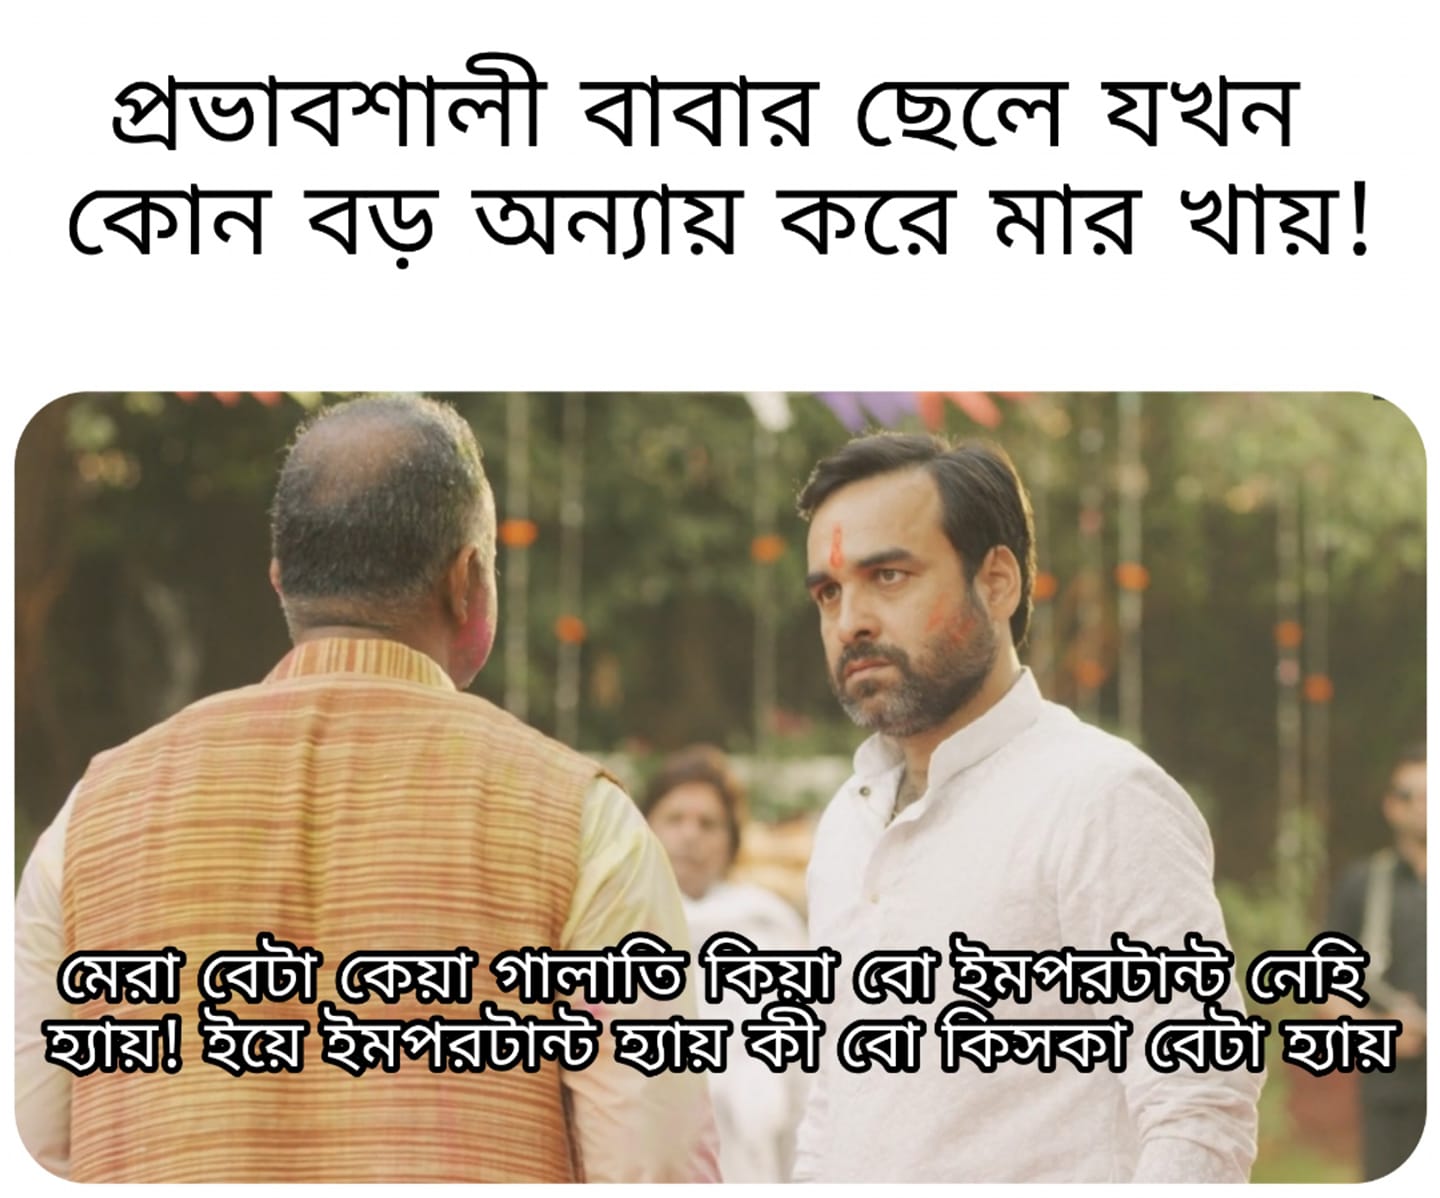
Caption: প্রভাবশালী বাবার ছেলে যখন কোন বড় অন্যায় করে মার খায় !     মেরা বেটা কেয়া গালাতি কিয়া বো ইমপরটান্ট নেহি হ্যায় ! ইয়ে ইম্পরটান্ট হ্যায় কী বো কিসকা বেটা হ্যায়
Label: hate